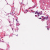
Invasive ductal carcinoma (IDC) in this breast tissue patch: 0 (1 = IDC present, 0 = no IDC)